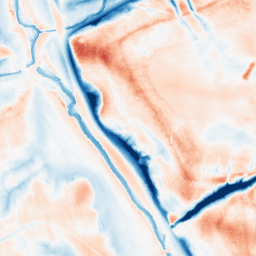
Category: classical
Decomposition family: gaussian
Decomposition parameters: sigma: 10
Upsampling method: sinc_hamming
Upsampling parameters: scale: 2
kernel_size: 16
Upsampling scale: 2